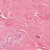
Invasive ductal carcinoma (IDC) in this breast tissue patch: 0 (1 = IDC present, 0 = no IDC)